Interaction volume radius: 5 \u00c5
Interaction volume height: 20 \u00c5
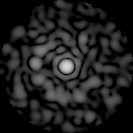
Disorder parameter: 0.8515